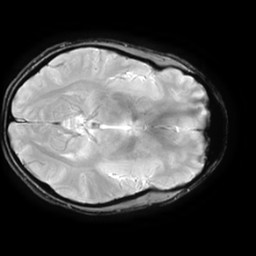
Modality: T2starw
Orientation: axial
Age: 33
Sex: female
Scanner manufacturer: ge
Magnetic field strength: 3 T
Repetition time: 0.65 s
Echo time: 0.02 s